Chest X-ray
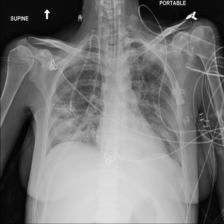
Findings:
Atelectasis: negative
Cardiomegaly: negative
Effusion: negative
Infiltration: negative
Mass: negative
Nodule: negative
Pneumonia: negative
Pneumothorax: negative
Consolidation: negative
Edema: negative
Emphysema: negative
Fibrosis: negative
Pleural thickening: negative
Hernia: negative